Aerial crown-view tile of a tropical tree (Barro Colorado Island, Panama), acquired 20250915:
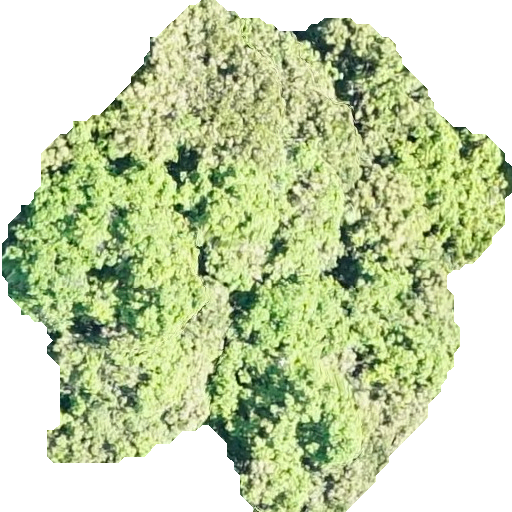
Species: Prioria copaifera
GBIF accepted scientific name: Prioria copaifera
Crown area: 258.497 m²